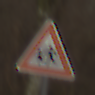
Verkehrszeichen: KinderRechts
Umgebung: Outdoor, Nature
Tageszeit: MorningAfternoon
Wetter: Clear
Licht: Natural
Jahreszeit: Winter
Kontrast: HighContrast